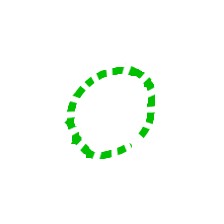
Shape: circle